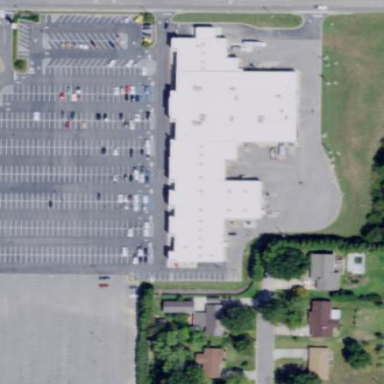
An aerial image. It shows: Parking area.